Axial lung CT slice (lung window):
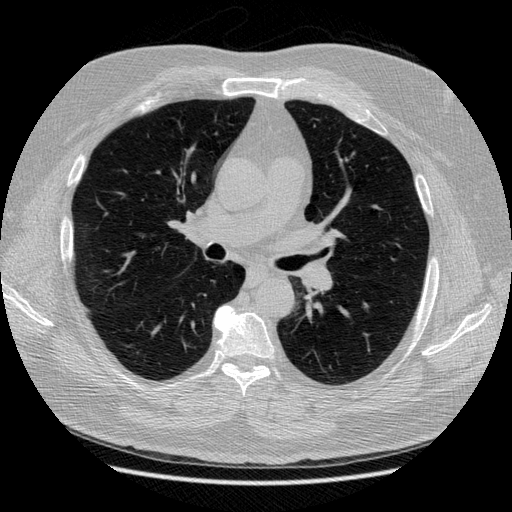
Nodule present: no